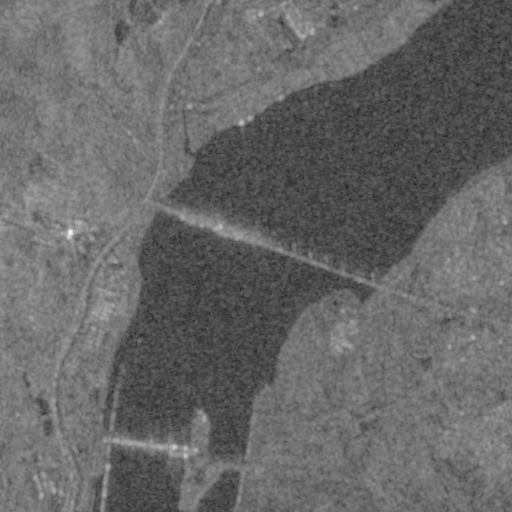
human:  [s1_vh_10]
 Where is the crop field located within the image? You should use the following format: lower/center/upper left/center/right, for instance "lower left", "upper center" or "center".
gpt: The crop field is located in the upper left of the image.
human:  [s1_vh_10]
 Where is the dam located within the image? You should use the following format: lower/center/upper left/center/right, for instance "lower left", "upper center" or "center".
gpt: The dam is located in the lower left of the image.
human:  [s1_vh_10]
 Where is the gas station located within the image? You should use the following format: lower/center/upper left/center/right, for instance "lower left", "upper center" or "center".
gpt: The gas station is located in the upper center of the image.
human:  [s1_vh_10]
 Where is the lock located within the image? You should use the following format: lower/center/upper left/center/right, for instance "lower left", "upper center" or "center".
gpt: The lock is located in the lower left of the image.
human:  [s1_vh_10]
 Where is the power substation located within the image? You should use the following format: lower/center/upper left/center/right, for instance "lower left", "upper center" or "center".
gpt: The power substation is located in the lower left of the image.
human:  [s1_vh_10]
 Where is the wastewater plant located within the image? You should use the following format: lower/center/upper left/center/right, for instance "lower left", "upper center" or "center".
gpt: The wastewater plant is located in the upper center of the image.
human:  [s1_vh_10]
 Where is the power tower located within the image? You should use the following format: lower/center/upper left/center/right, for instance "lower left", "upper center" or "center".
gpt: There is no power tower in the image.

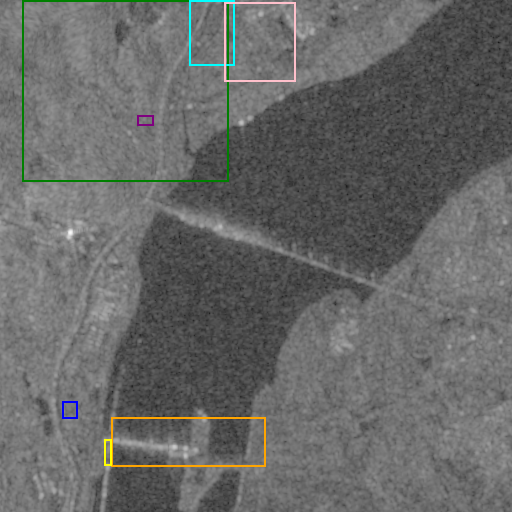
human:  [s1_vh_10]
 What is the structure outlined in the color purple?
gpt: The structure outlined in purple is a crop field.
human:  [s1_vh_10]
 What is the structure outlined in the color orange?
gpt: The structure outlined in orange is a dam.
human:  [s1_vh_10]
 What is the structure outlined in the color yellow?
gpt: The structure outlined in yellow is a lock.
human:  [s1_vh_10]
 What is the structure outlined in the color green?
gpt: The structure outlined in green is a park.
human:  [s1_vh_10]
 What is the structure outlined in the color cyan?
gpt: The structure outlined in cyan is a parking lot.
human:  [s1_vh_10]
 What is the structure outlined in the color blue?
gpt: The structure outlined in blue is a power substation.
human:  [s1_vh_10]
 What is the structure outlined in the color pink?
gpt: The structure outlined in pink is a wastewater plant.
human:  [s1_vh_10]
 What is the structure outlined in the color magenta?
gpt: There is no magenta outline.